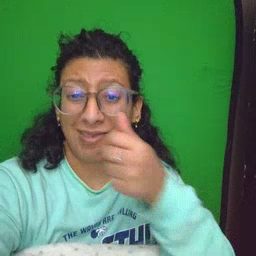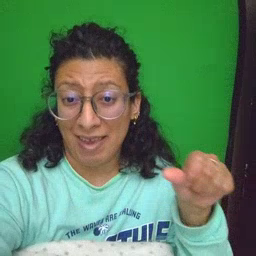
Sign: any